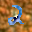
Label: 2